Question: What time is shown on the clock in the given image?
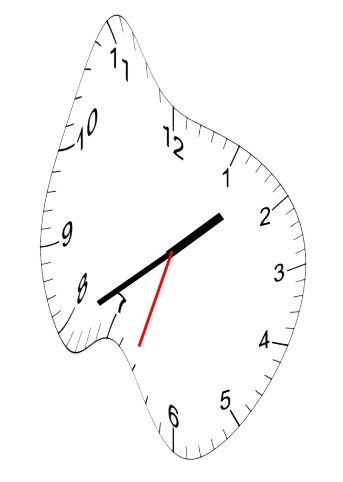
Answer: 01:39:33